Question: I am working with a serialization pipeline. I am taking a model and exporting it. I do not wish to export any model with a hole in a face. How would I detect a hole and report a error?
I have access to all vertexes, edges, faces etc.
Here is a picture of what I mean.

As you can see there is a hole in the face. I am fairly new to geometry so please try to explain in layman terms.
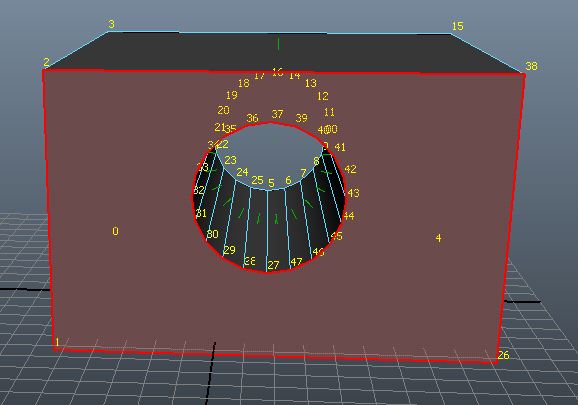
Answer: If a 3D object is "simple", meaning that it doesn't have holes, it satisfies <URL>. In fact, you can tell how many holes the object has by 'V - E + F': if the number is 0, it has one hole; if the number is -2, it has two holes; etc.
Calculating 'V', 'E', and 'F' can be a little tricky because vertices are generally shared by two or more edges, and edges are generally shared by two faces. You don't want to overcount; if three edges meet in a single vertex, you only want to count the vertex once, not three times.
Not only that, but it's easy to make a mistake counting when the shapes have holes (which is exactly the case you're interested in). The easiest way to avoid making a mistake is to break the figure up into convex parts with e.g., <URL>.
The formula doesn't tell you which face has the hole, but if you know that the figure has a hole you can apply Euler's formula to each face individually, again with triangulation. In that case, faces without holes will have 'V - E + F = 1' where 'V,E,F' are now restricted to the face in question. (the discrepancy with the previous formula is resolved if you count the region outside the face as another (infinite) face). Faces with holes will have 'V - E + F < 1'.
For example, a triangle on the plane has 'V=3', 'E=3', and 'F=1' (the "face" of the triangle represented by its interior) giving 'V-E+F=1'. On the other hand, a triangle with a similarly shaped triangular hole inside, in which corresponding vertices of inner and outer triangles are connected, will have 'V=6', 'E=9', and 'F=3' for 'V-E+F=0'. I have broken the figure into three convex quadrilaterals in this case.
Most books on computer graphics have a discussion of this topic.